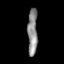
Tissue: prostate
Cell type: Fibroblasts
Senescence score: 0.6912
Nuclear area (px): 450
Mean DAPI intensity: 138.629